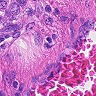
Metastatic tissue present: yes